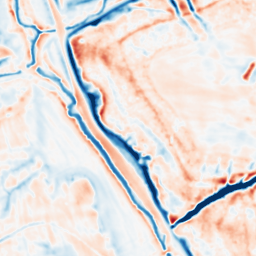
Category: multiscale
Decomposition family: dog_multiscale
Decomposition parameters: sigma_ratio: 1.4
n_scales: 5
base_sigma: 1
Upsampling method: bspline
Upsampling parameters: scale: 4
Upsampling scale: 4